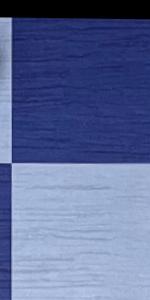
Label: Empty